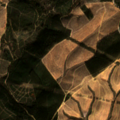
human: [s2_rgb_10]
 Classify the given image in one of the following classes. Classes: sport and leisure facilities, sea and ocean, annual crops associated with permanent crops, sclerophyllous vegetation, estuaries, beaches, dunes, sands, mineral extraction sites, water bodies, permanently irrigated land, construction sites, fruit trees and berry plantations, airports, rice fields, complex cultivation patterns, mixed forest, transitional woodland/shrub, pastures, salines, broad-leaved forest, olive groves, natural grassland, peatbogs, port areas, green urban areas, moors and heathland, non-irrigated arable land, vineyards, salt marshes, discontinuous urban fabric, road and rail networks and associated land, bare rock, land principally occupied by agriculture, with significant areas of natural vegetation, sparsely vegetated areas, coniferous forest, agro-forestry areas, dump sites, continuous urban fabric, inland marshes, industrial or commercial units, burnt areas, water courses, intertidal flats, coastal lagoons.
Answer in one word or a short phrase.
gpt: broad-leaved forest, moors and heathland, transitional woodland/shrub